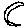
Label: moon